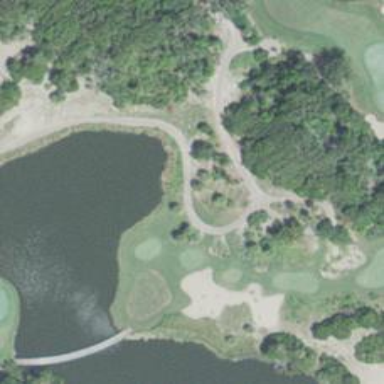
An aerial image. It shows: Service road designated as golf cart path.